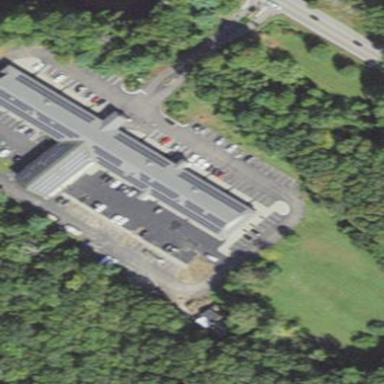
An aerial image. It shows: Parking area with surface.